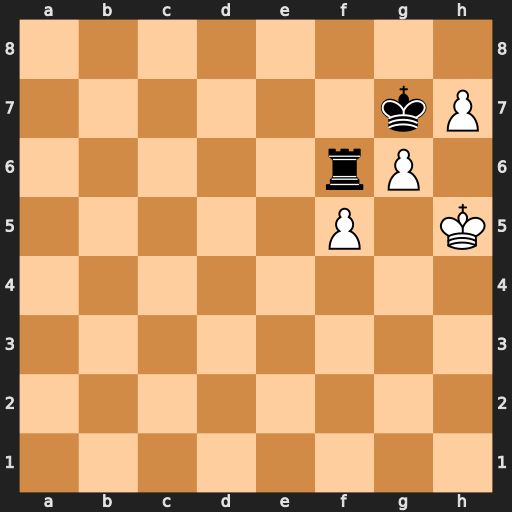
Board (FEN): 8/6kP/5rP1/5P1K/8/8/8/8
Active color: w
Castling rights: -
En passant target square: -
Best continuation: Kg5 Ra6 f6+ Kh8 f7 Rxg6+ Kf5 Kxh7 f8=Q